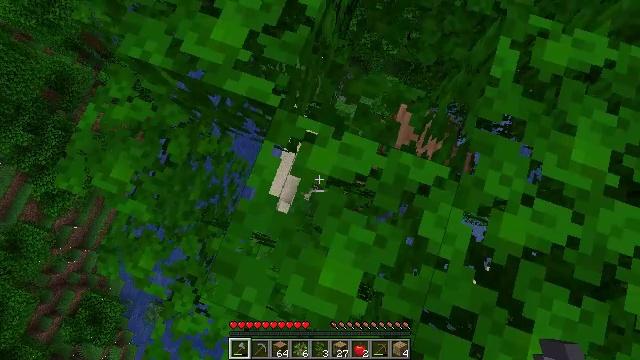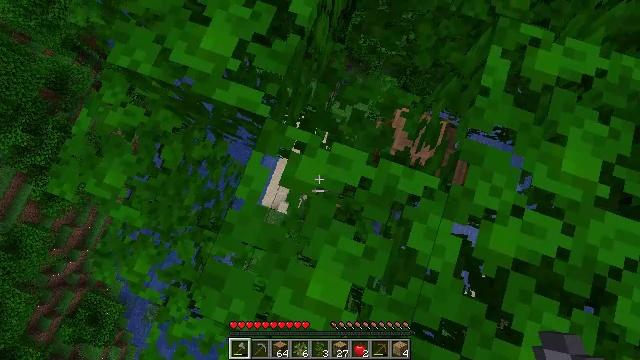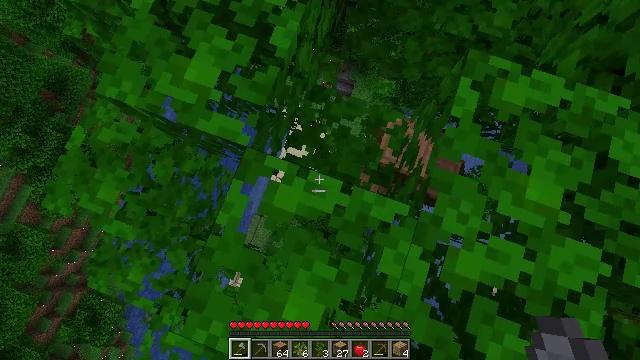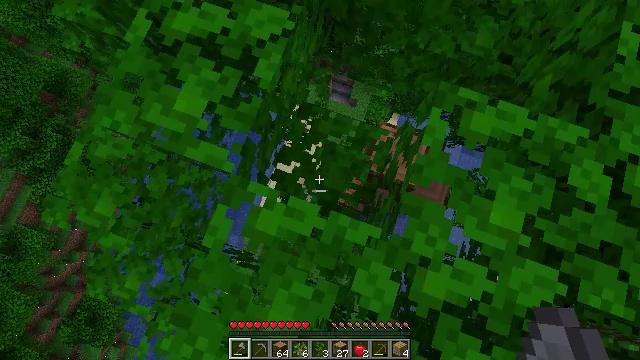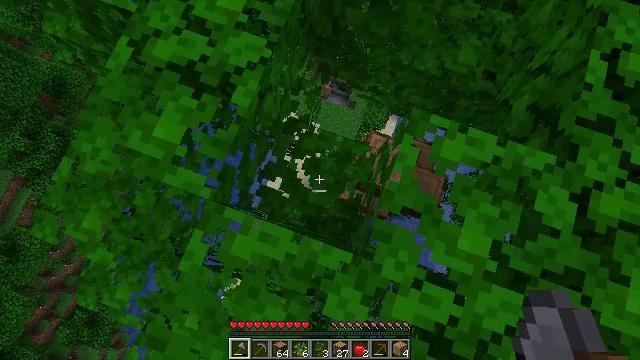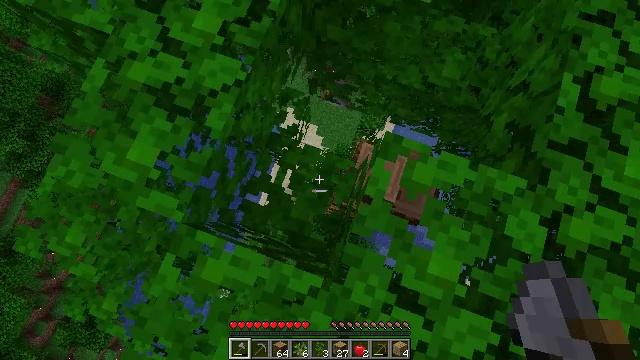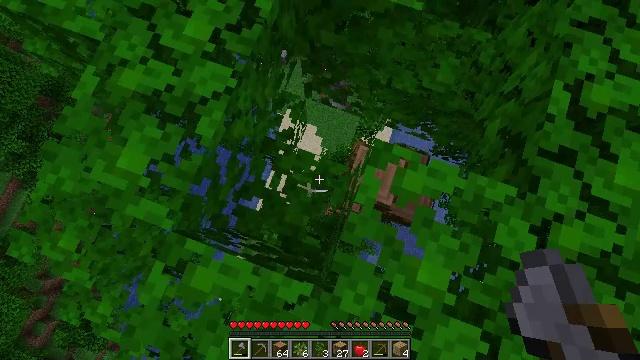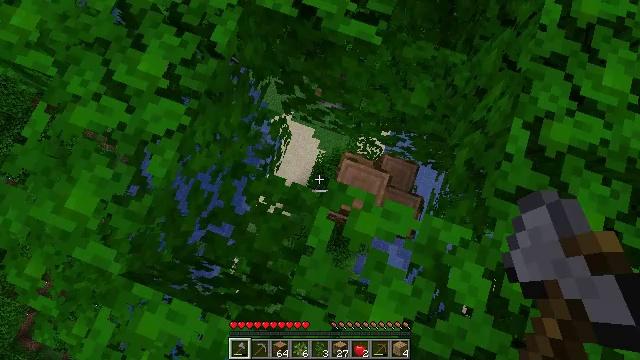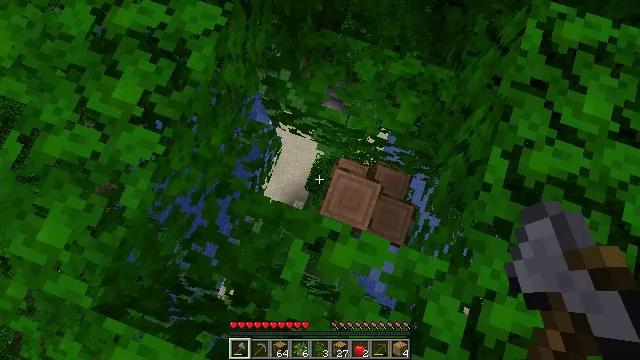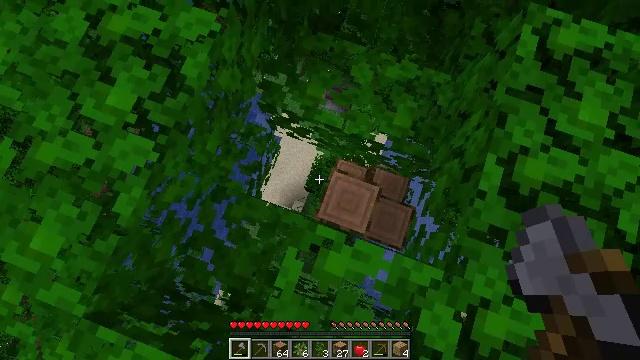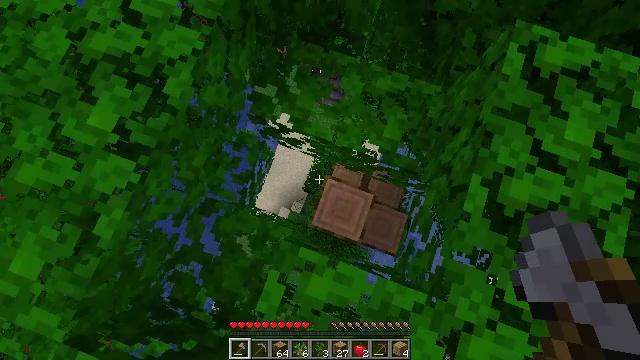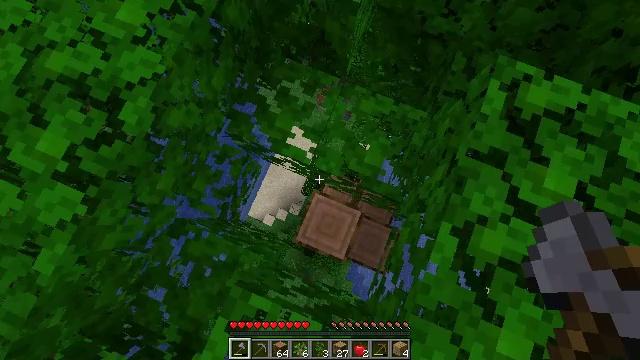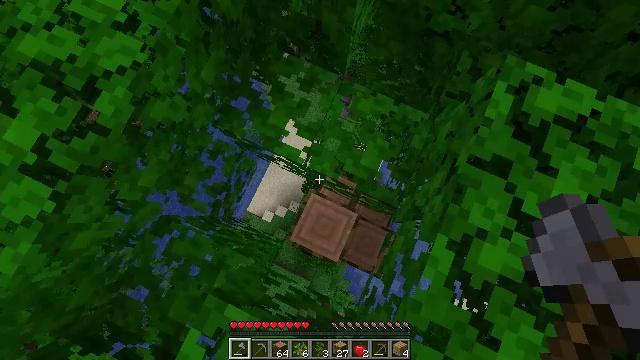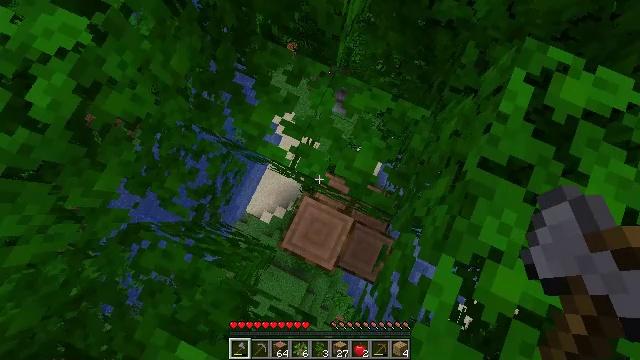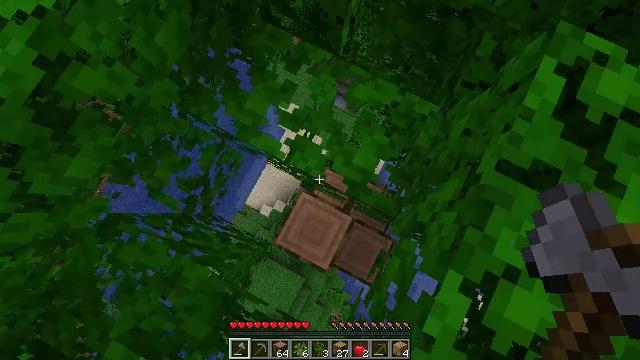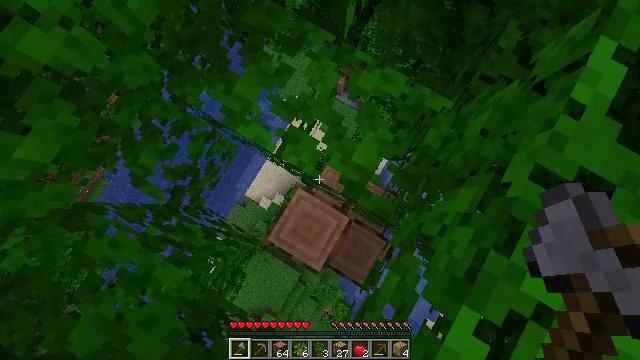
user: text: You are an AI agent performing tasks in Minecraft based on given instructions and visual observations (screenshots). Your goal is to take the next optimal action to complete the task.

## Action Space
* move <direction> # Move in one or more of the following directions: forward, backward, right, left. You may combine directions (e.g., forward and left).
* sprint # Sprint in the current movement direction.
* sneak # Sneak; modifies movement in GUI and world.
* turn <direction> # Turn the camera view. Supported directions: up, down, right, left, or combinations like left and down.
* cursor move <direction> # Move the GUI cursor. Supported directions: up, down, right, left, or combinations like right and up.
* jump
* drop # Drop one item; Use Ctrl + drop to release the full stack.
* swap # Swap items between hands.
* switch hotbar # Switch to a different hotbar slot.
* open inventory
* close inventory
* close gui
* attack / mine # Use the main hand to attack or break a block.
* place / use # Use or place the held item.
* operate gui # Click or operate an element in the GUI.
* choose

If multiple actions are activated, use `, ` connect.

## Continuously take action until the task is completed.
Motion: motion action
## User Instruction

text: Harvest the jungle log from the tree trunk.
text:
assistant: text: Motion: move forward and move right
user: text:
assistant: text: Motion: move forward and move right
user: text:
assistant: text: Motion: move forward and move right
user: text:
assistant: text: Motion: move forward and move right
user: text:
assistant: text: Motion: move forward and move right
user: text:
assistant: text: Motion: move forward and move right
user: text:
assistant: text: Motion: move forward and move right
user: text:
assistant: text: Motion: move forward and move right
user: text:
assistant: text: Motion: move forward and move right
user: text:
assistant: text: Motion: move forward and move right
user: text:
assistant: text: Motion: move forward and move right, turn left
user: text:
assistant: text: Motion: turn left
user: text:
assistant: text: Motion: no_op
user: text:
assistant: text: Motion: turn left and down
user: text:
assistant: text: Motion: turn left and down
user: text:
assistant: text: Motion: turn left
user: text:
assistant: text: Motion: turn left
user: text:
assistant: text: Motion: turn left and down
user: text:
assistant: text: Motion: turn left and down
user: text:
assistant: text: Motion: turn left and down
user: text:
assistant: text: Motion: turn left
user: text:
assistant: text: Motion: turn left
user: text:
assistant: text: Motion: turn left
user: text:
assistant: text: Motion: move back and move left
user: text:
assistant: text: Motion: move back and move left
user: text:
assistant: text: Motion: move left
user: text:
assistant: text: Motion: move left
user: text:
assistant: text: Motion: turn up
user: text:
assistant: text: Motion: no_op
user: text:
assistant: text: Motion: no_op